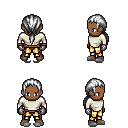
a pixel art fantasy rpg character, male body template, human, dark skin, white long-sleeve shirt, gold greaves, white ponytail hairstyle, metal gloves, white slippers, four views (front, back, left, right), 2x2 character sprite sheet, small pixel art, hard edges, no anti-aliasing